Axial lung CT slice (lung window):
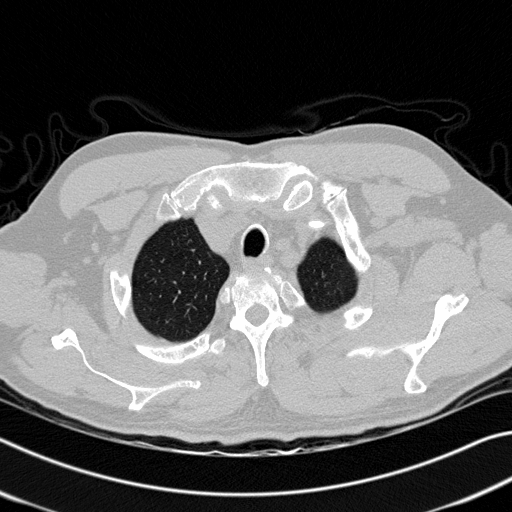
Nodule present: no